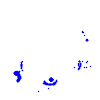
Particle: proton